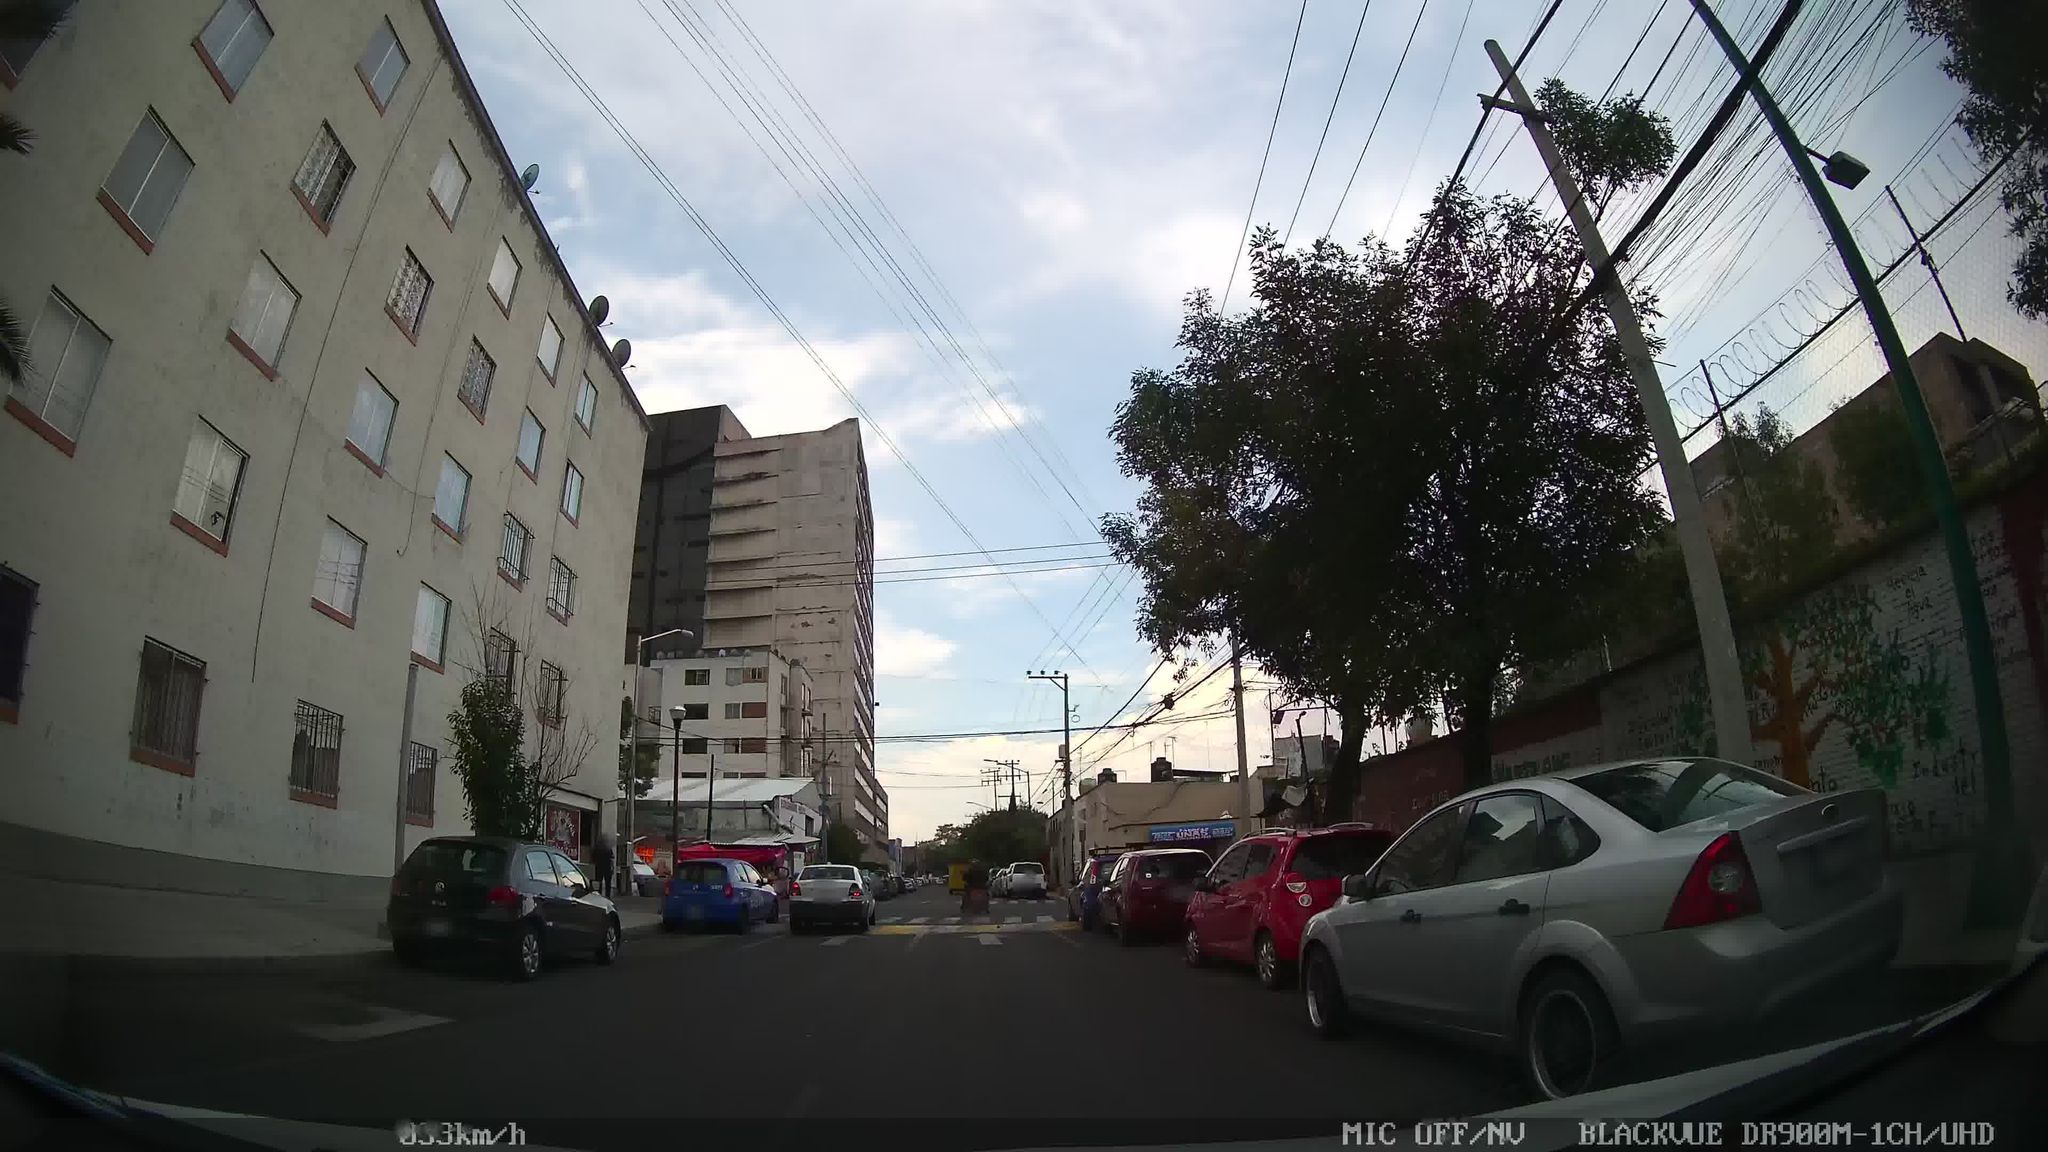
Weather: clear
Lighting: day
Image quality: good
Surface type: driving surface
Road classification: residential
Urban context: urban centre
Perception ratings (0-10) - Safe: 4.42, Lively: 8.28, Beautiful: 6.35, Boring: 3.51, Depressing: 4.26, Wealthy: 1.19